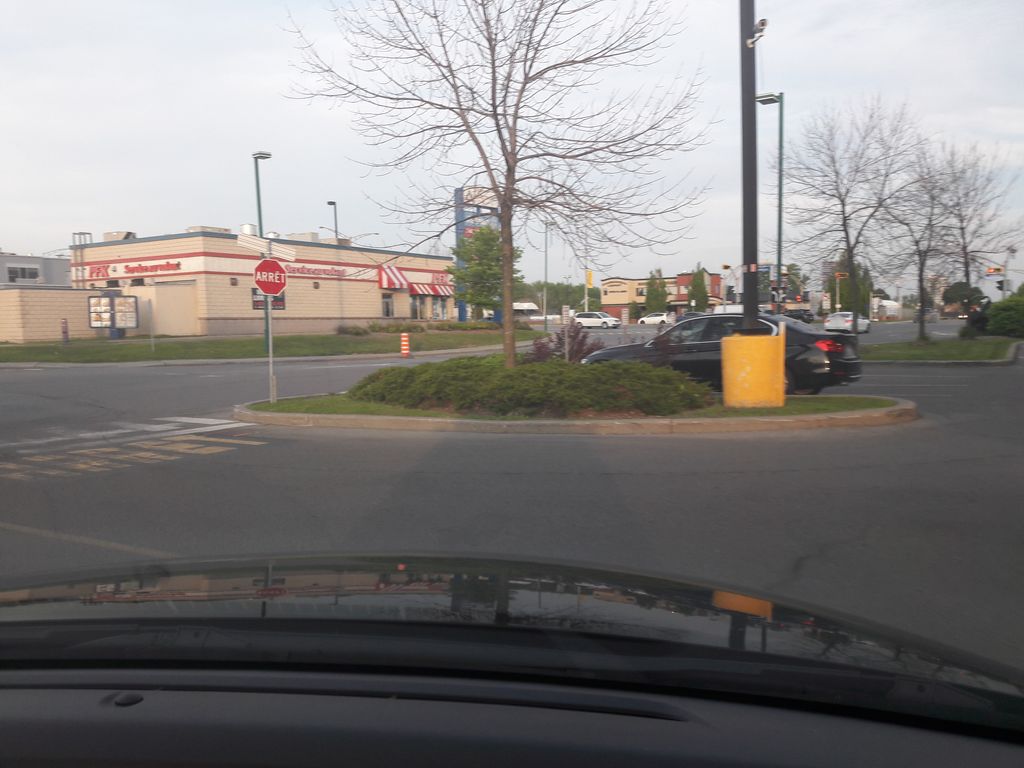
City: montreal